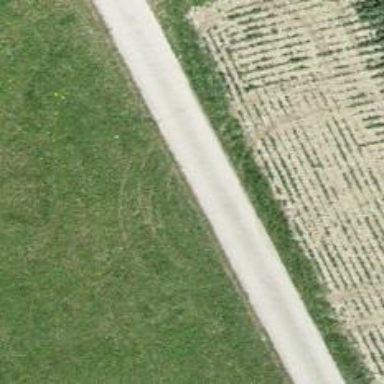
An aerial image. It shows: Concrete track with grade1 tracktype.